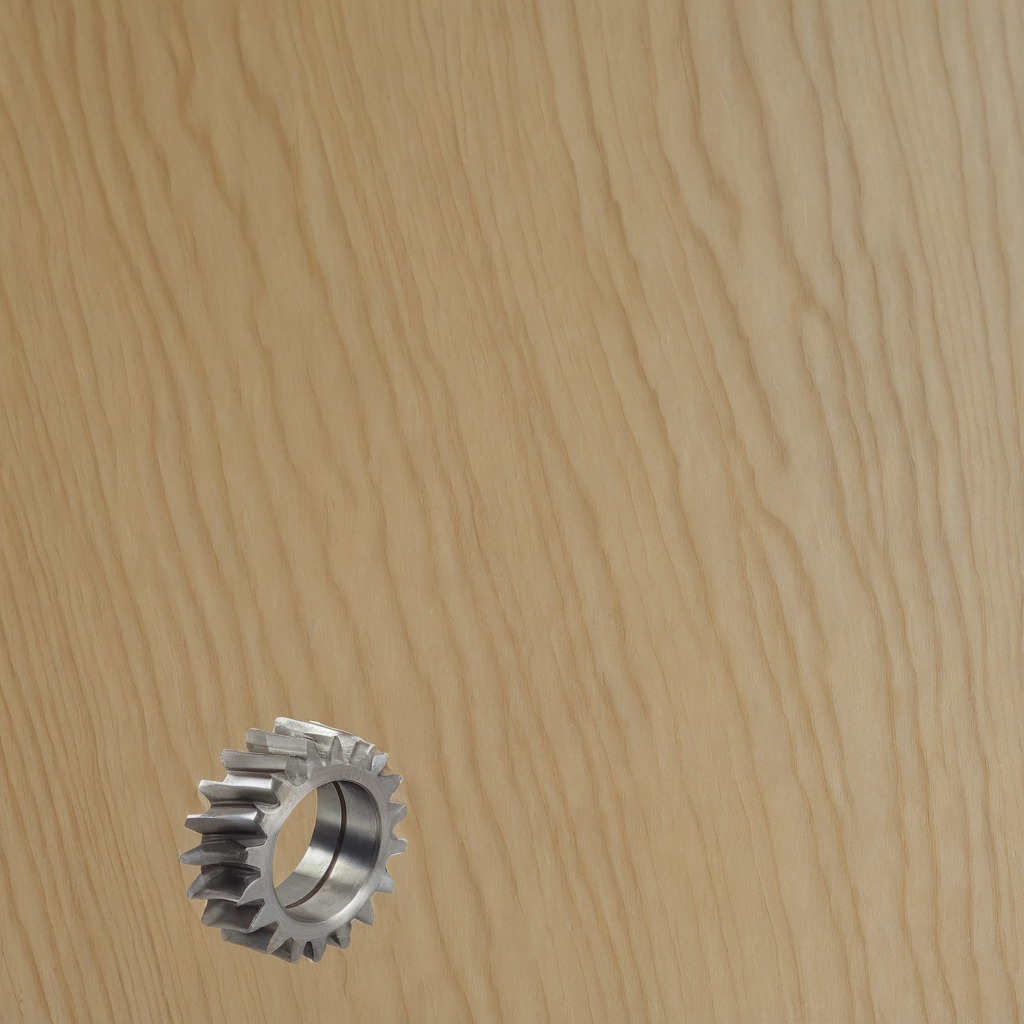
A steel gear with teeth lies on a plywood surface in a paint workshop lit by afternoon window light.